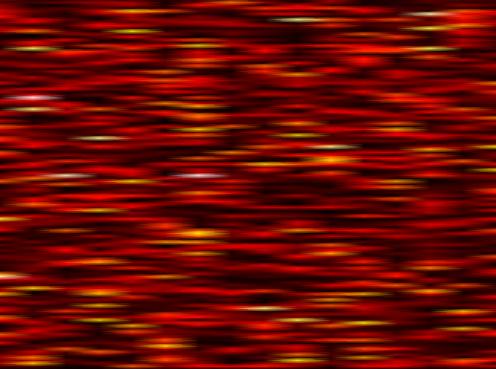
Label: UFMC